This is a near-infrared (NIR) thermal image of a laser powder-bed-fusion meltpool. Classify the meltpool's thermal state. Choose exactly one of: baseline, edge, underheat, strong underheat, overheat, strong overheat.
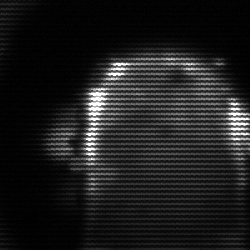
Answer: baseline